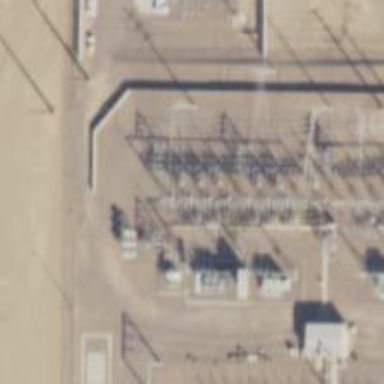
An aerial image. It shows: Switch used for power control.